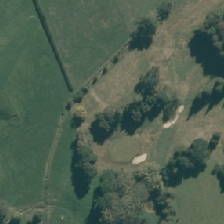
Land cover: urban_parkland